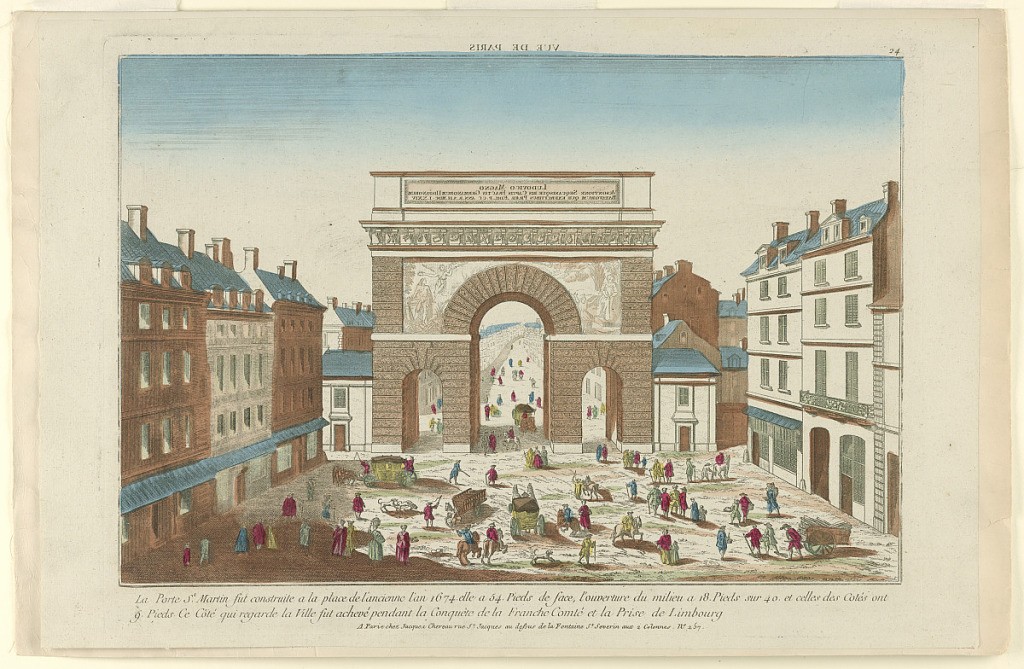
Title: Peep-Show Print
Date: mid-18th century
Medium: Engraving and brush and wash on paper
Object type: Print
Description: Peep-show print